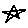
Label: star